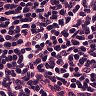
Metastatic tissue present: no